Question: I am trying to take an array of strings (char*) and divide them equally so that a thread can manipulated it. I was thinking, theoretically, I can create a struct that points reference to a location within the filenames array.I provided a little graphic to explain it, but in the code below, what I want to do is to take every 40 filenames and insert it into the member the struct(struct array). I know it's a bit confusing, but please let me know if there's any way I can clarify it.
I would like my code to result in the array of t with references to the offseted locations within filenames, how would I go about it since in it's current state, the compiler would not allow 't[i].files = filenames[incr];' ?

'''
typedef struct divided_files{
char** files;
int number_of_files;
} struct_struct;
int threads = 8;
struct_struct* t = malloc(threads*sizeof(struct_struct));
char* filenames[320]; //imagine it's populated with strings
int i;
int offset = 40;
int incr = 0;
for(i = 0 ; i < threads; i++){
t[i].files = filenames[incr];
incr += offset;
}
'''
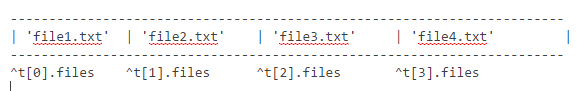
Answer: Your code looks like it does what you want - divide the array up, giving every thread 40 - except for a minor change. To get a pointer to an offset into an array, add the offset directly to the array pointer:
'''
t[i].files = filenames + incr; // pointer arithmetic to get an offset pointer
'''
Also, it looks like you're leaving 'number_of_files' uninitialized; don't forget that if your code actually uses it.